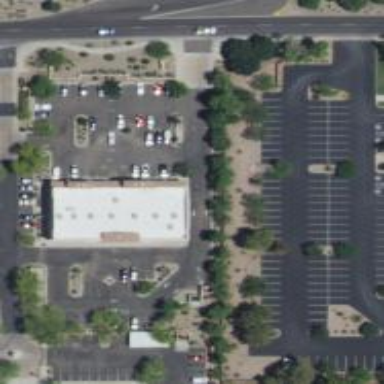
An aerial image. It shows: Veterinary facility.